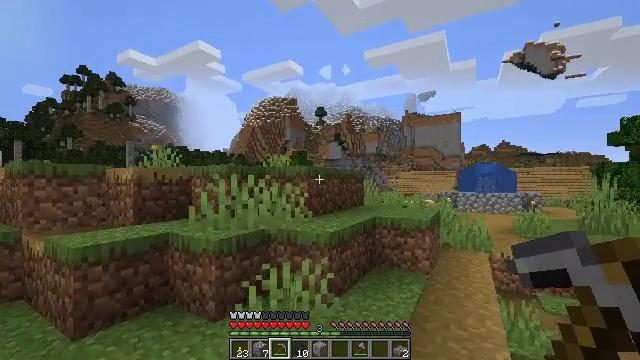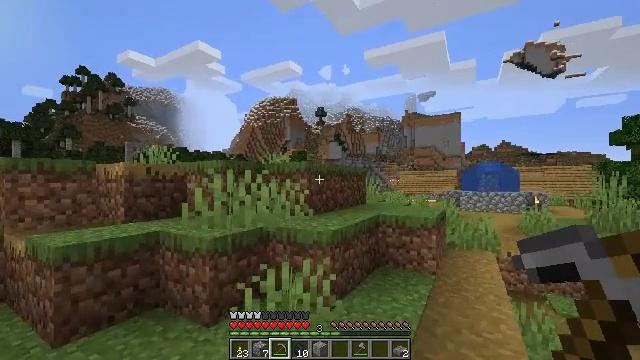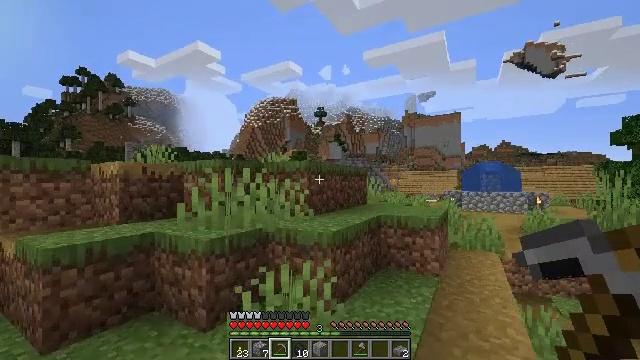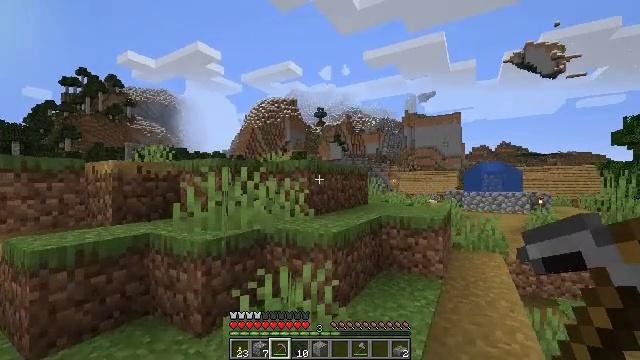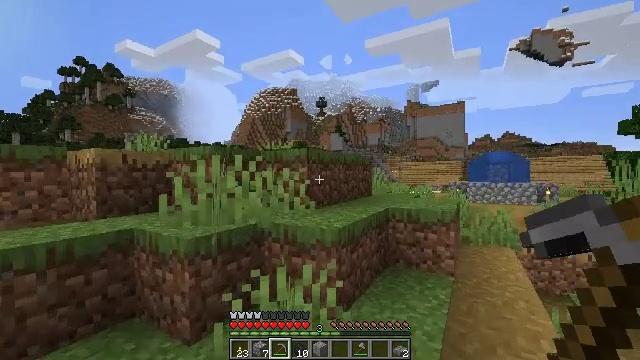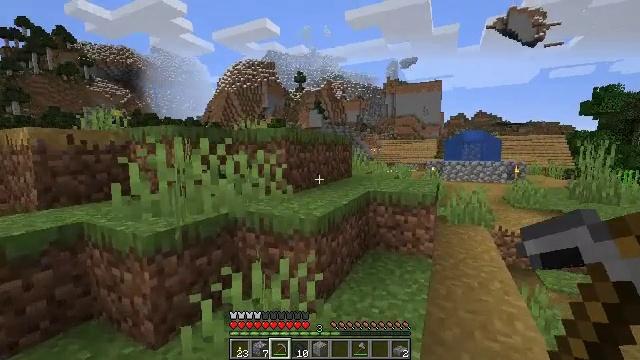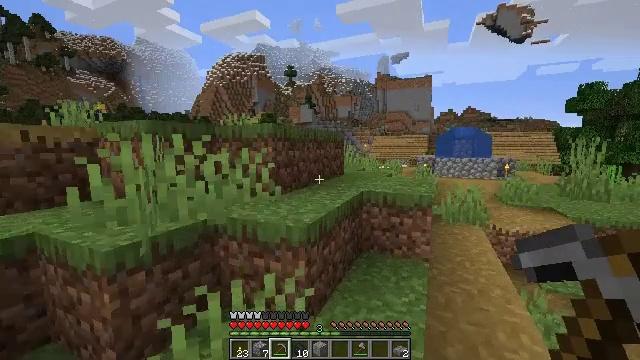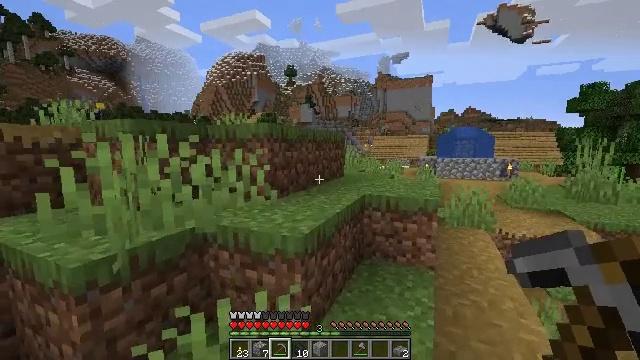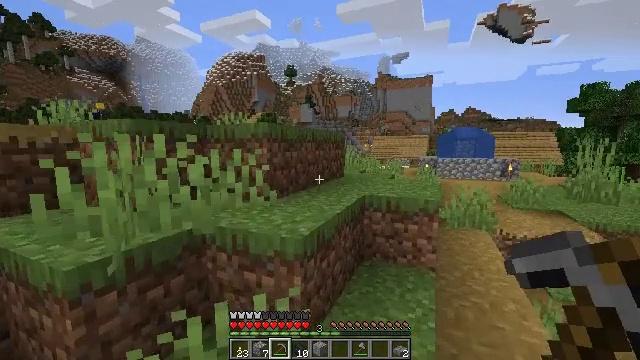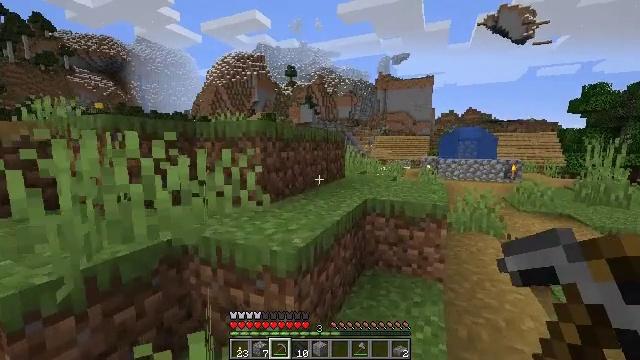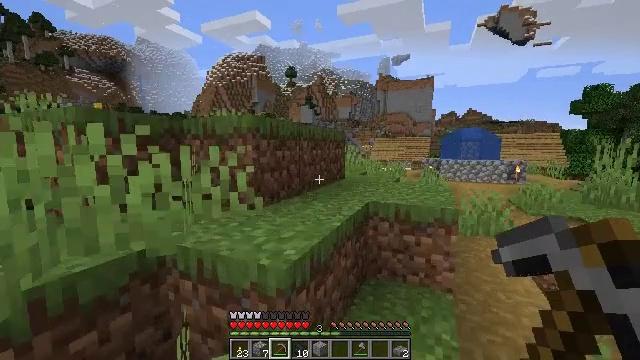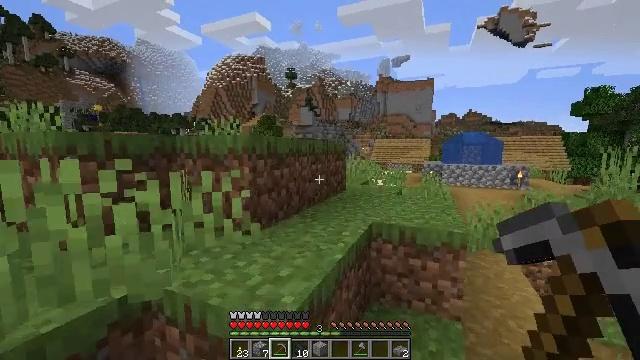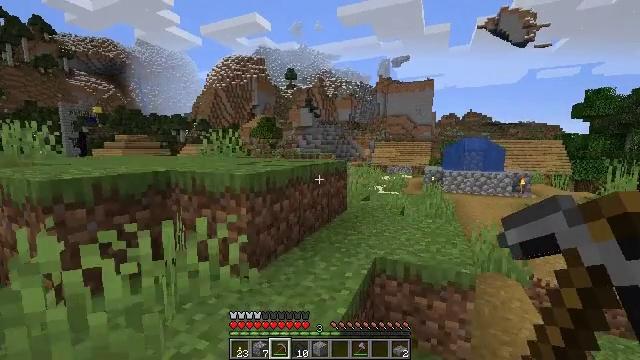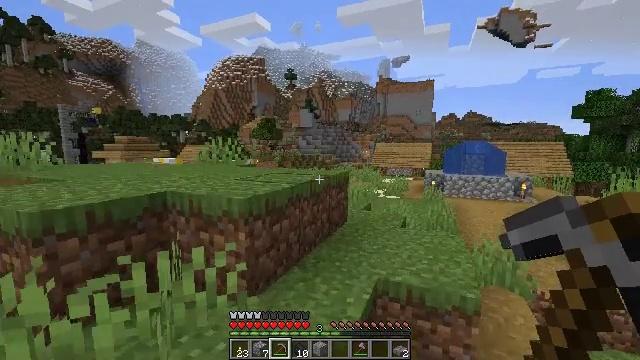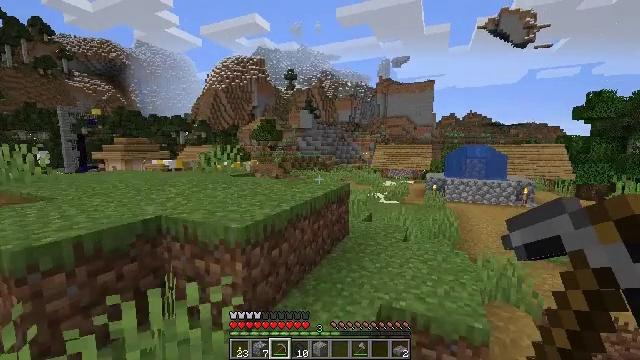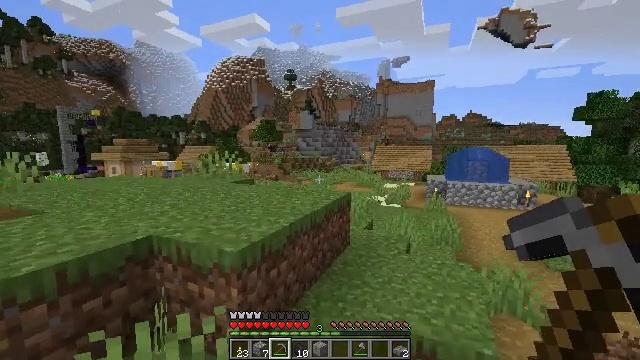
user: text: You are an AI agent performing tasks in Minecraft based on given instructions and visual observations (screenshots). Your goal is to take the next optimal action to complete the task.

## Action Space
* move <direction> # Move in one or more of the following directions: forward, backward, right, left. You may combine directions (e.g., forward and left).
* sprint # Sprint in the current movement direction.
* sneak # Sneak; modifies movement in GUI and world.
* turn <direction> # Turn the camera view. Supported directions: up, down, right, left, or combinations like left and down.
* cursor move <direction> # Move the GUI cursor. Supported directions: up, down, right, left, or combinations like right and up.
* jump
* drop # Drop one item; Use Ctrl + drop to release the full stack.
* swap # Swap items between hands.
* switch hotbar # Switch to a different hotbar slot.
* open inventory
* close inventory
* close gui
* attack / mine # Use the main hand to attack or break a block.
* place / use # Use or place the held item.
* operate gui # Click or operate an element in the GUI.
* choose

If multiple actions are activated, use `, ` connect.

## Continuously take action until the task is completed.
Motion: motion action
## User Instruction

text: Harvest carrots from the farmland.
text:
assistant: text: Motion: move forward
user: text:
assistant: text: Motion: move forward
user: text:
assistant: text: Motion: move forward
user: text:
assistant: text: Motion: move forward, turn down
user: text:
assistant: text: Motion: move forward, turn right and down
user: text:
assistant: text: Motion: move forward, turn right
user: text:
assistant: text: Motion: move forward
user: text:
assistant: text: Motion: move forward
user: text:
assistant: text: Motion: move forward
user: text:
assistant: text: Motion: move forward
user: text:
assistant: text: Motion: move forward, jump
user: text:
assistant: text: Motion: move forward, jump
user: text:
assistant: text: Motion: move forward, jump
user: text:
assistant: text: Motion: move forward, jump
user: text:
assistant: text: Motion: move forward, jump
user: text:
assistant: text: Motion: move forward
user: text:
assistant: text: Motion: move forward
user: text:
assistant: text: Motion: move forward
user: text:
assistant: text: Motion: move forward, turn left
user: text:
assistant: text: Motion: move forward, turn left and up
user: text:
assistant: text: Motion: move forward, turn left and up, jump
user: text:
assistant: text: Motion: move forward, turn left and up, jump
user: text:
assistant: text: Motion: move forward, jump
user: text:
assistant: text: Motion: move forward, turn down, jump
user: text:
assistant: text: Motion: move forward, turn down, jump
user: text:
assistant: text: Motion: move forward, turn down
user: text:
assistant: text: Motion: move forward, turn down
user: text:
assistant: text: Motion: move forward
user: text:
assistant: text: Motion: move forward
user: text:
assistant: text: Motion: move forward